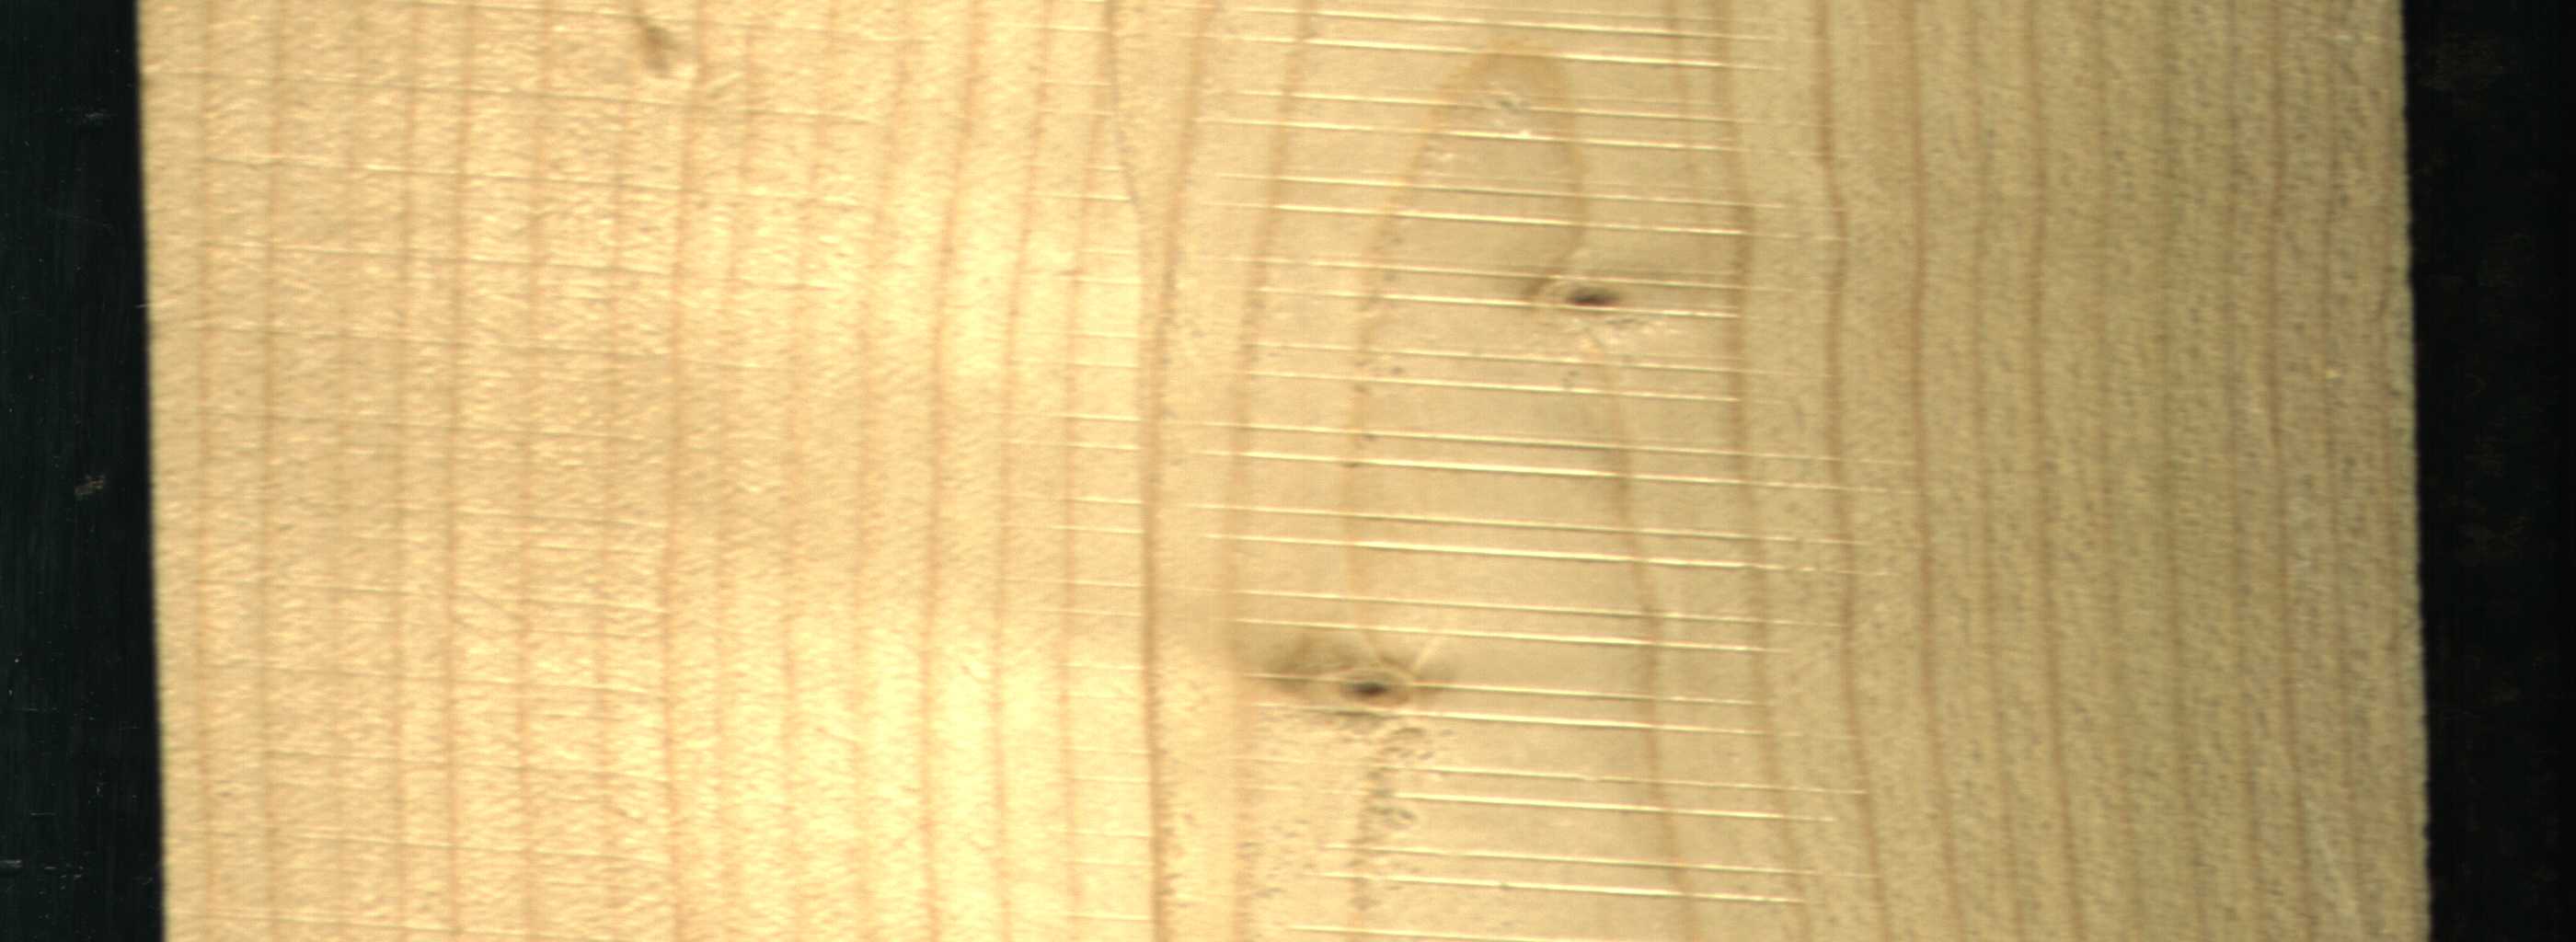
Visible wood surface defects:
Live_Knot
Live_Knot